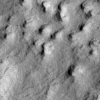
Atmospheric dust classification: not_dusty